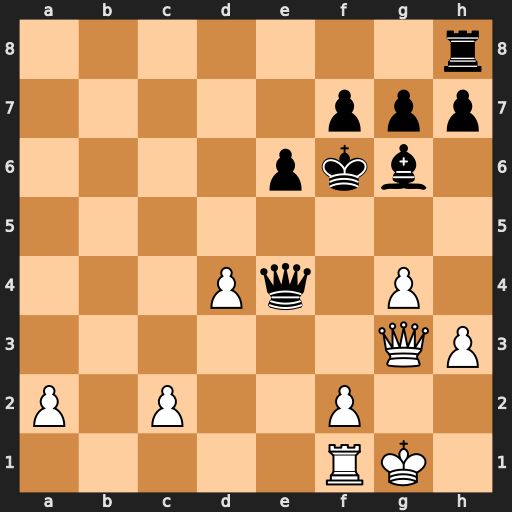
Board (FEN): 7r/5ppp/4pkb1/8/3Pq1P1/6QP/P1P2P2/5RK1
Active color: w
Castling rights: -
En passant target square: -
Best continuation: Qh4#